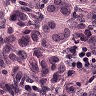
Metastatic tissue present: yes